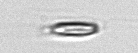
Label: Chrysochromulina